高三 · 解析几何
如图,已知 $\mathrm{A}$ 为左顶点, $\mathrm{F}$ 是左焦点, $l$ 交 $\mathrm{OA}$ 的延长线于点 $\mathrm{B}$, 点 $\mathrm{P}, \mathrm{Q}$ 在椭圆上, 有 $\mathrm{PD} \perp \mathrm{l}$ 于点 $\mathrm{D}, \mathrm{QF} \perp \mathrm{AO}$, 则粗圆的离心率是(1) $\frac{\mathrm{PF}}{\mathrm{PD}}$; (2) $\frac{\mathrm{QF}}{\mathrm{BF}}$; (3) $\frac{\mathrm{AO}}{\mathrm{BO}}$; (4) $\frac{\mathrm{AF}}{\mathrm{AB}}$; (5) $\frac{\mathrm{FO}}{\mathrm{AO}}$

其中正确的是（ ）

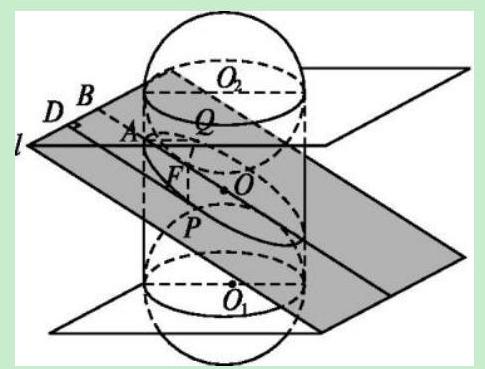
A.(1)(2)
B.(1)(3)(4)
C.(2)(3)(5)
D. (1)(2)(3)(4)(5)
答案: D
解析: 解答: (1) $\frac{\mathrm{PF}}{\mathrm{PD}}$ 符合离心率定义; (2)过点 $\mathrm{Q}$ 作 $\mathrm{QC} \perp \mathrm{l}$ 于 $\mathrm{C}, \because \mathrm{QC}=\mathrm{FB}, \therefore \frac{\mathrm{QF}}{\mathrm{BF}}=\frac{\mathrm{QF}}{\mathrm{QC}}$ 符合离心率定义; (3) $\because \mathrm{AO}=\mathrm{a}, \mathrm{BO}=\frac{\mathrm{a}^{2}}{\mathrm{c}}, \therefore \frac{\mathrm{AO}}{\mathrm{BO}}=\frac{\mathrm{a}}{\frac{\mathrm{a}^{2}}{\mathrm{c}}}=\frac{\mathrm{c}}{\mathrm{a}}$, 故 $\frac{\mathrm{AO}}{\mathrm{BO}}$ 也是离心率; (4) $\because \mathrm{AF}=\mathrm{a}-\mathrm{c}, \mathrm{AB}=\frac{\mathrm{a}^{2}}{\mathrm{c}}-\mathrm{a}$, $\therefore \frac{\mathrm{AF}}{\mathrm{AB}}=\frac{\mathrm{a}-\mathrm{c}}{\frac{\mathrm{a}^{2}}{\mathrm{c}}-\mathrm{a}}=\frac{\mathrm{c}}{\mathrm{a}}, \therefore \frac{\mathrm{AF}}{\mathrm{AB}}$ 是离心率; (5) $\because \mathrm{FO}=\mathrm{c}, \mathrm{AO}=\mathrm{a}, \therefore \frac{\mathrm{FO}}{\mathrm{AO}}=\frac{\mathrm{c}}{\mathrm{a}}$ 是离心率. $\therefore$ (1)(2)(3)(4)(5)的表述均正确,故选 D.分析: 本题主要考查了平面与圆柱面的截线, 解决问题的关键是根据平面与圆柱面的截线的性质结合所给几何关系分析计算即可判断